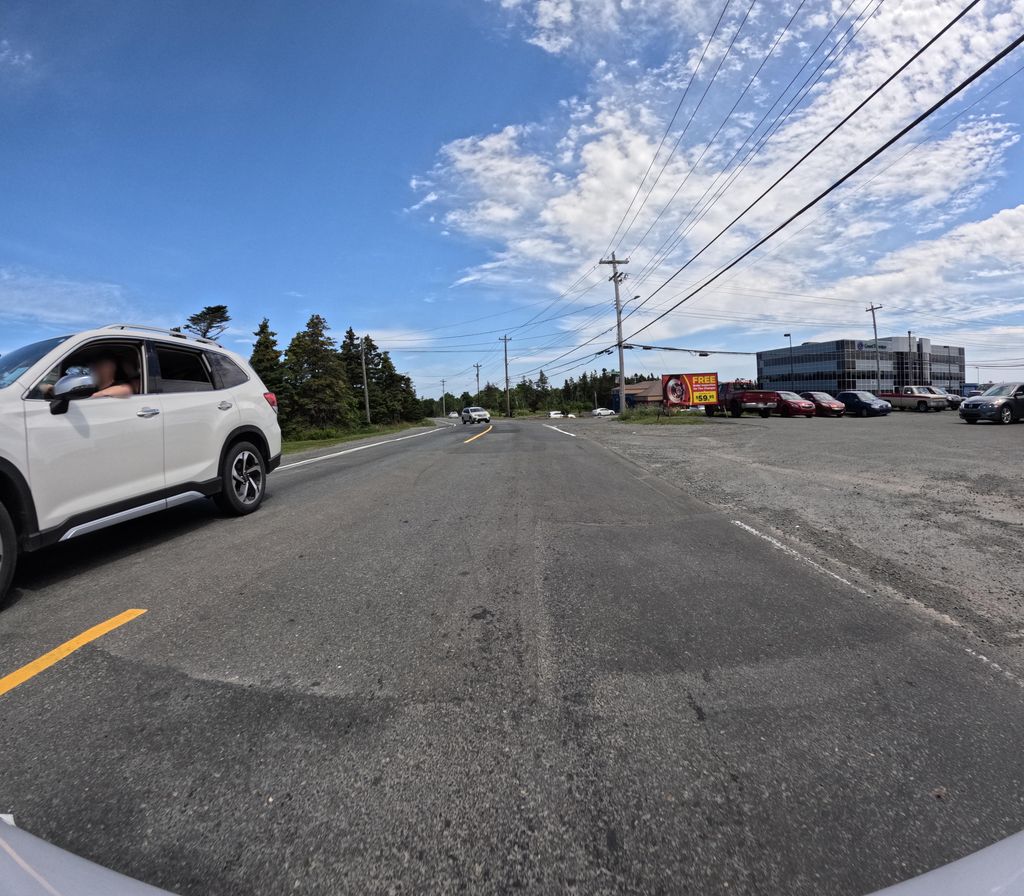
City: st_johns